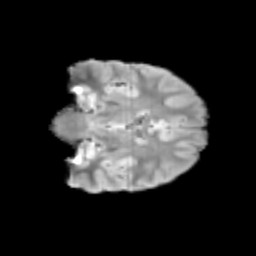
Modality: T2w
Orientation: coronal
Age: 10
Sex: female
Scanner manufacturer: siemens
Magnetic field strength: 3 T
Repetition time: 3.8 s
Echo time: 0.07 s